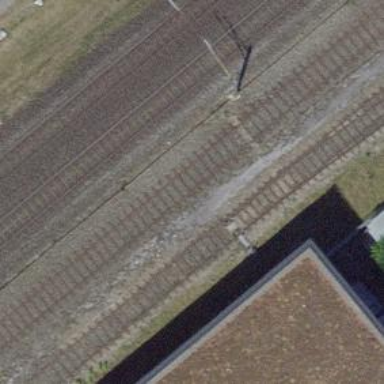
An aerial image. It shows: Railway switch.